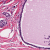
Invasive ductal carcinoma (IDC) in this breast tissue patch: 0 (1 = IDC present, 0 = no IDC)